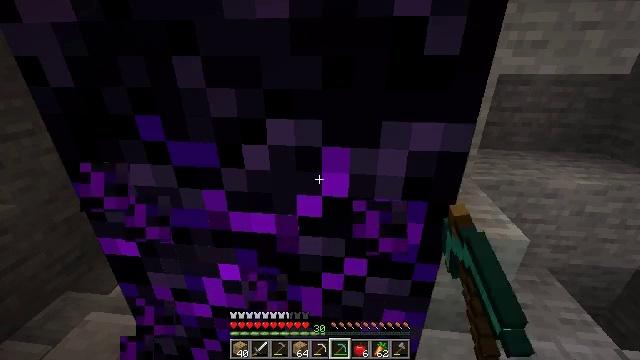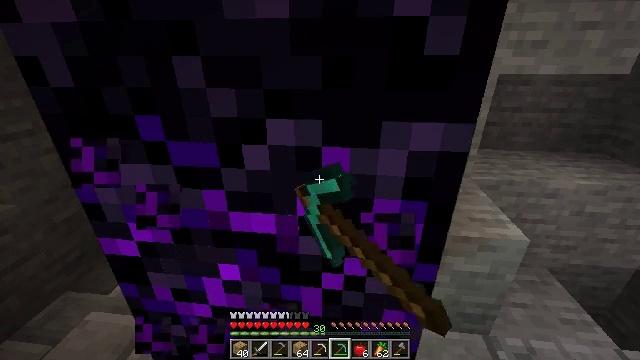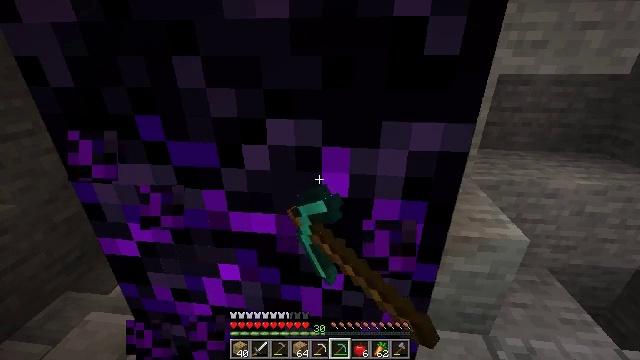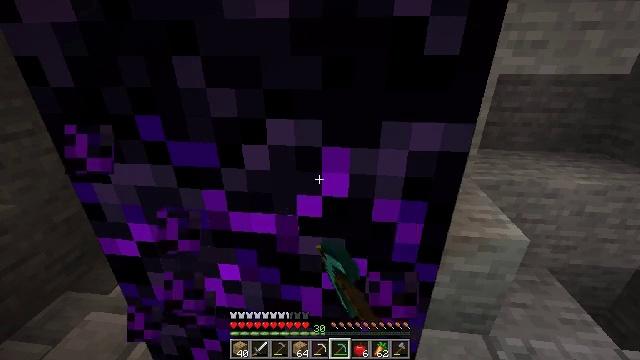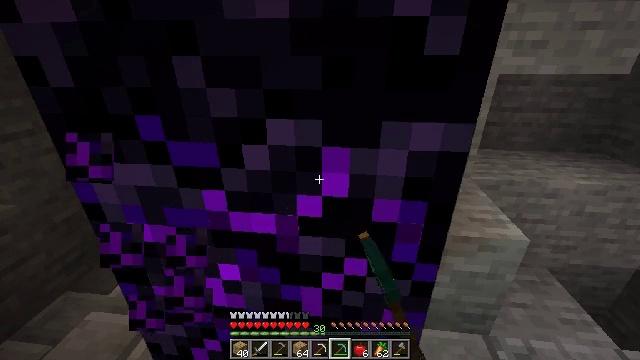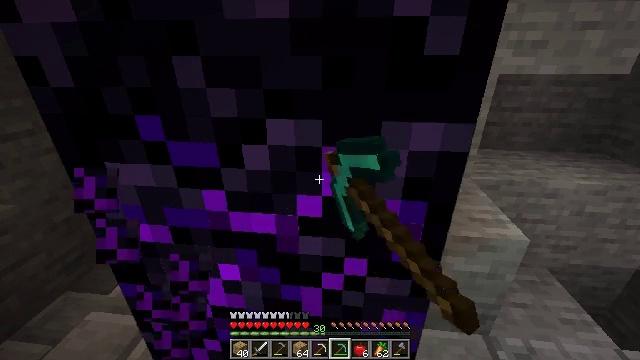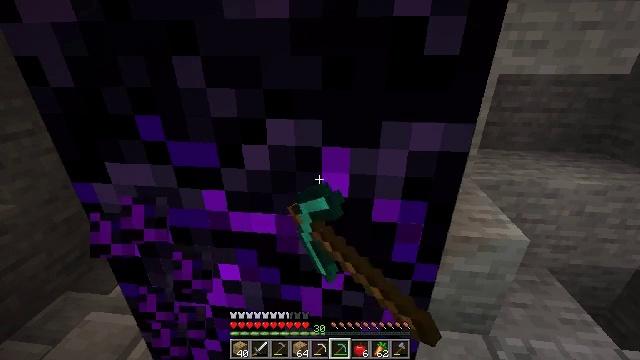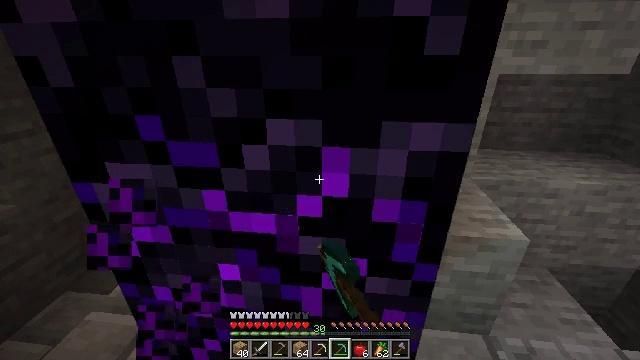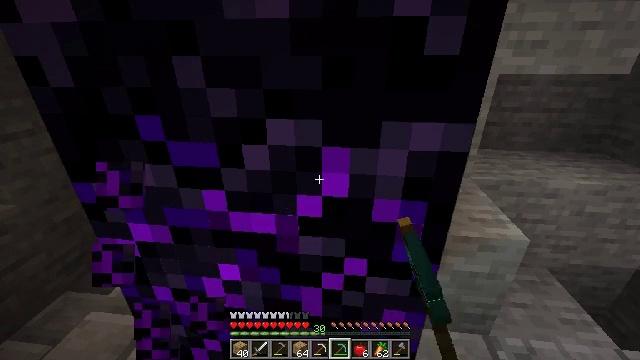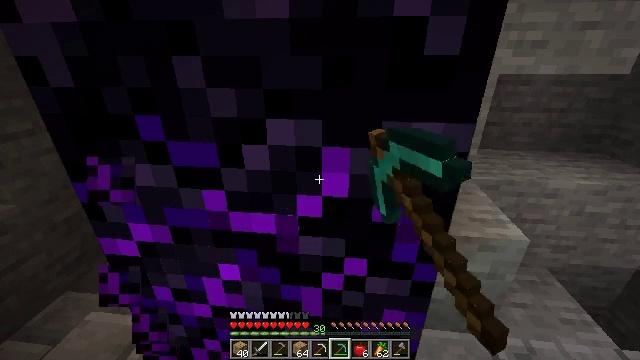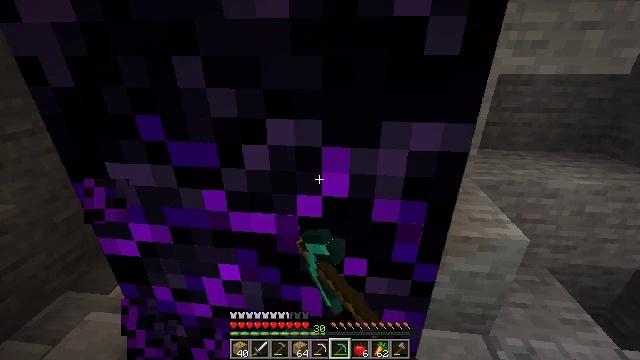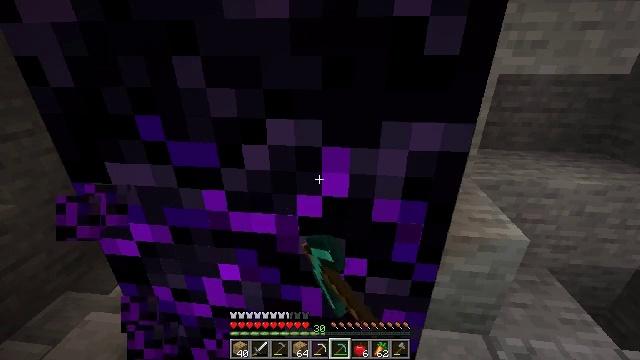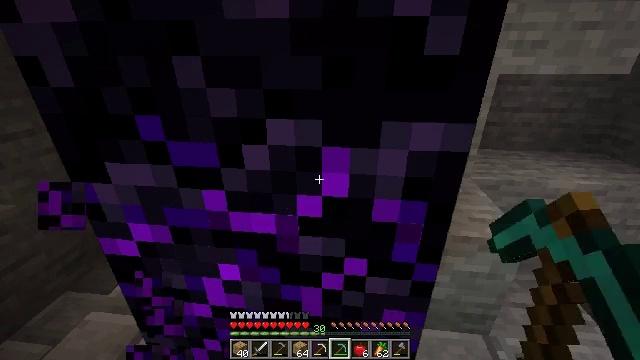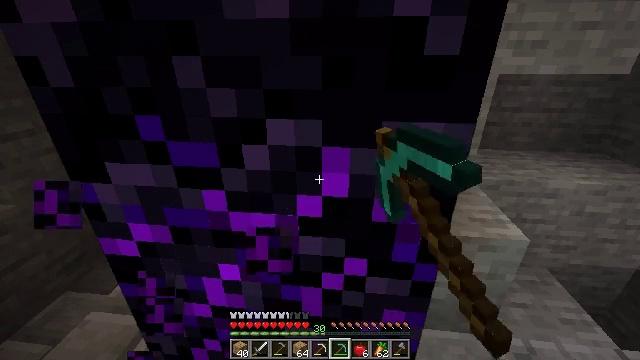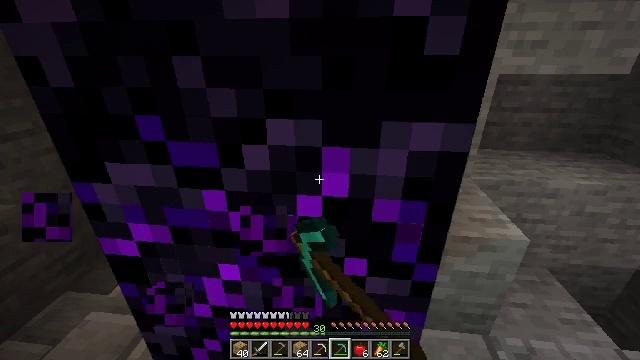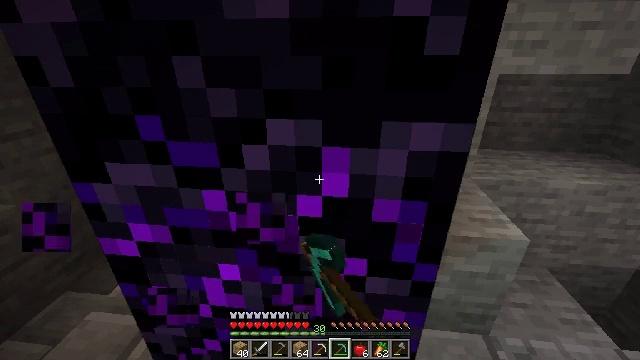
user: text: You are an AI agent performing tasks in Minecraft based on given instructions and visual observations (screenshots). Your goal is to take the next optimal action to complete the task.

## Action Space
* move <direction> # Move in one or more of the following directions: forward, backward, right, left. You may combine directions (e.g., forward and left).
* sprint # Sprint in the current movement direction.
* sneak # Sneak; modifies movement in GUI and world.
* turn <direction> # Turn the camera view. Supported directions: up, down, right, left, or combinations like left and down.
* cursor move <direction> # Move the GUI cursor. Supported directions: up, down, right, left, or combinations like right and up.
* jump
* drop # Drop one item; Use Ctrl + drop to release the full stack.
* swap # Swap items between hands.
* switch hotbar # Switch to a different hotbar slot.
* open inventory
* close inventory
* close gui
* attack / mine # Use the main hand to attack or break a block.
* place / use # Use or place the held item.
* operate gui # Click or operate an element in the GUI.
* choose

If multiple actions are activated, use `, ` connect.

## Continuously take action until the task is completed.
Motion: motion action
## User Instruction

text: Retrieve the rare crying obsidian block.
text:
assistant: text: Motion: attack / mine
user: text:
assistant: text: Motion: attack / mine
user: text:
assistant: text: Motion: attack / mine
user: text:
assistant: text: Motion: attack / mine
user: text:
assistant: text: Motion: attack / mine
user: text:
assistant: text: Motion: attack / mine
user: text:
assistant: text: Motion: attack / mine
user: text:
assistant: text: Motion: attack / mine
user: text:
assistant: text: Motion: attack / mine
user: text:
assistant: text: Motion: attack / mine
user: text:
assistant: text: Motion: attack / mine
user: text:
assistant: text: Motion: attack / mine
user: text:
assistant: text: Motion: attack / mine
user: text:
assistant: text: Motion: attack / mine
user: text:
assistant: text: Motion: attack / mine
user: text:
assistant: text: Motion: attack / mine
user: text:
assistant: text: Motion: attack / mine
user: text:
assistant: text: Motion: attack / mine
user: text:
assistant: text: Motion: attack / mine
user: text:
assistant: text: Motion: attack / mine
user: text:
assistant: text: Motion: attack / mine
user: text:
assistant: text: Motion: attack / mine
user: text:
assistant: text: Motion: attack / mine
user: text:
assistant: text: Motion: attack / mine
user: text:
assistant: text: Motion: attack / mine
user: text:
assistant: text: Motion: attack / mine
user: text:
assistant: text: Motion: attack / mine
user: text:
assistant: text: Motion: attack / mine
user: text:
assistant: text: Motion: attack / mine
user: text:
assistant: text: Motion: attack / mine